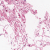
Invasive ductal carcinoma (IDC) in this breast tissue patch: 0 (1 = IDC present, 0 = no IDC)